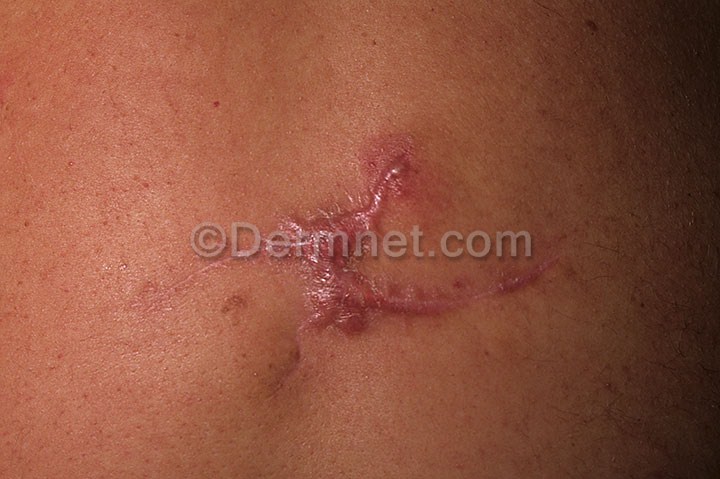
Disease: Seborrheic Keratoses and other Benign Tumors